This is a demodulated (Hilbert-envelope) spectrum computed from a bearing vibration snapshot; the dashed markers indicate where each bearing fault type would appear (BPFO, BPFI, BSF, FTF). Determine the bearing's health state. Answer with exactly one of: normal, inner_race, outer_race, ball.
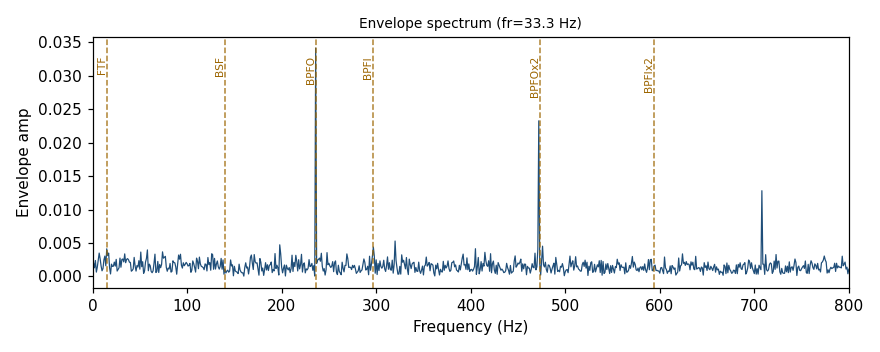
Answer: outer_race